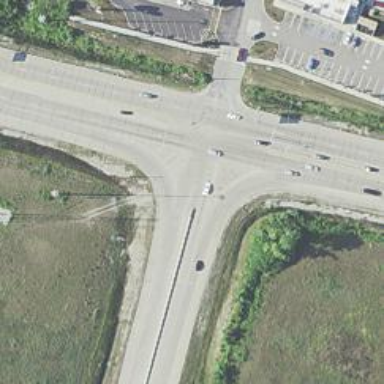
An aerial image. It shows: Onramp at motorway link.